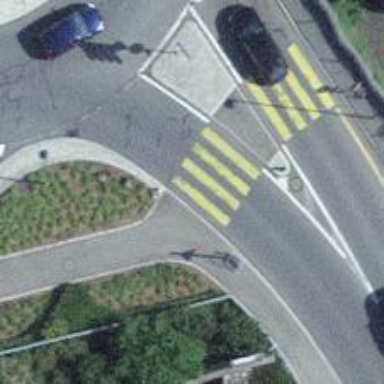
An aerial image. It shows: Footway located on traffic island.